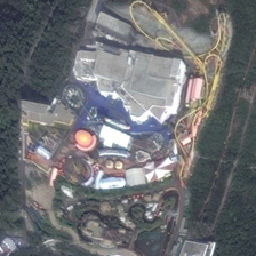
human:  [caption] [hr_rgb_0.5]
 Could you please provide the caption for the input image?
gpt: The construction of the park is very high.

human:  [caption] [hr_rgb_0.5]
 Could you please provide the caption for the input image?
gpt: The construction of the park is very complete.

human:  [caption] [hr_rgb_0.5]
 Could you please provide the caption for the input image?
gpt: The park is surrounded by green trees.

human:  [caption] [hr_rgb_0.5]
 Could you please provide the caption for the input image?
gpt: The architecture of the park is very complete.

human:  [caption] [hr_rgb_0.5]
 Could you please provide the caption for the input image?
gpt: Beside the park full of green trees.